Field crop: maize
Growth stage: 2
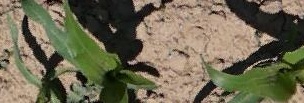
Species: maize